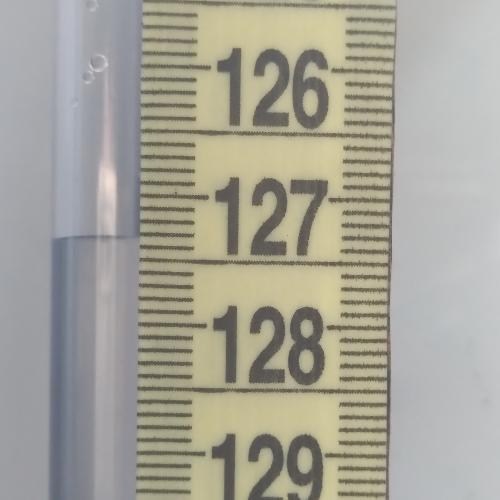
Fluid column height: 127.3 cm